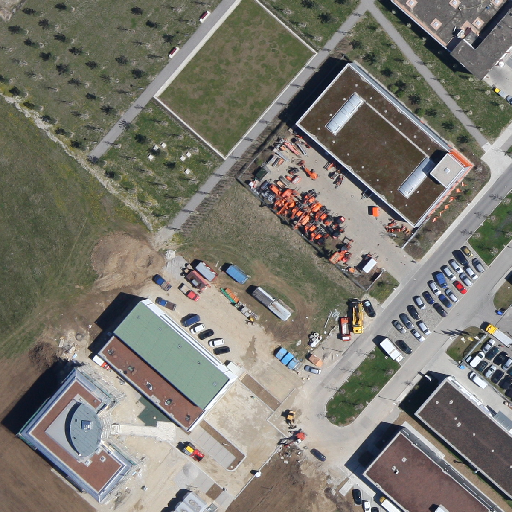
Referring expression: car